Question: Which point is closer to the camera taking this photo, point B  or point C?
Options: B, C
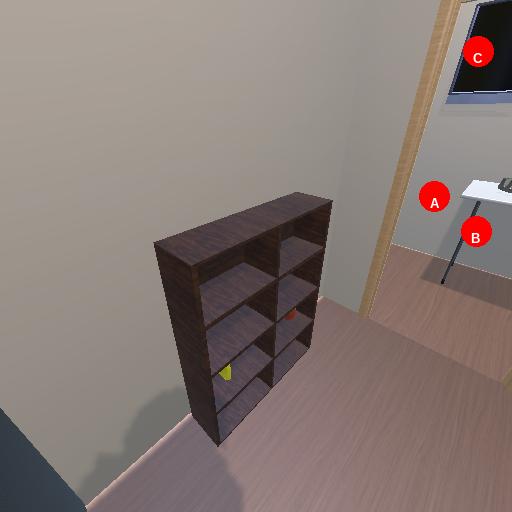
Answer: B